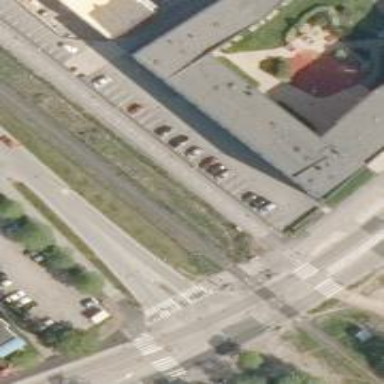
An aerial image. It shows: Signal light at railway crossing.